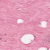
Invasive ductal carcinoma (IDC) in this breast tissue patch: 0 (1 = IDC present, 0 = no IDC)